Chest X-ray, AP view. Patient: 32 years old, sex M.
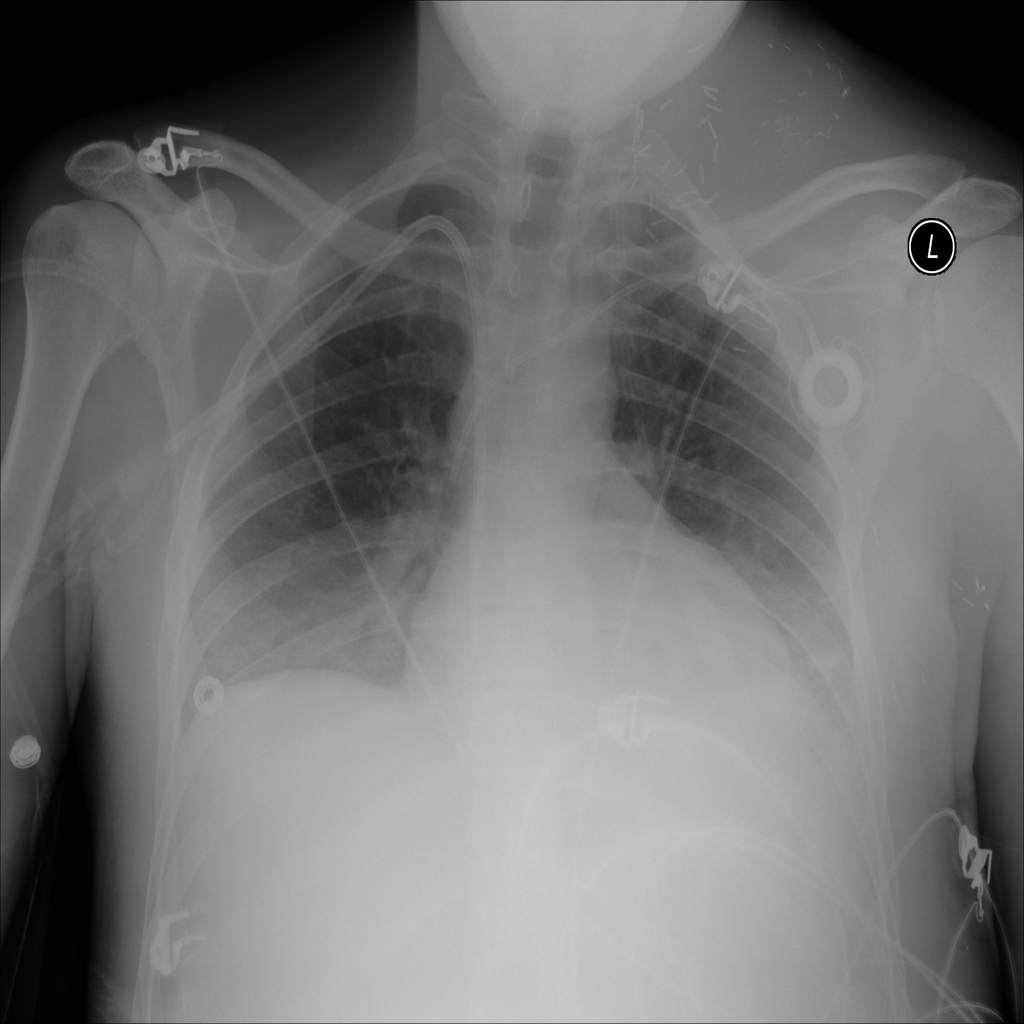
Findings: Atelectasis, Infiltration